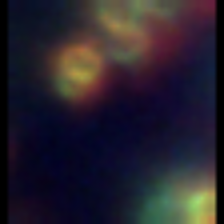
Taxon: Diatom_aggregate
Group: Diatoms